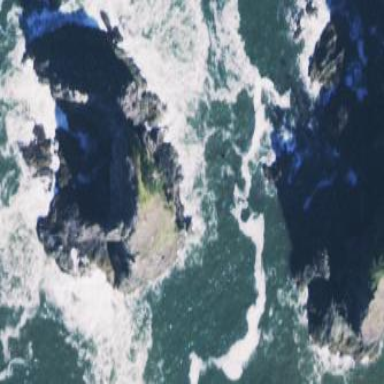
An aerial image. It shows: Islet along the natural coastline.